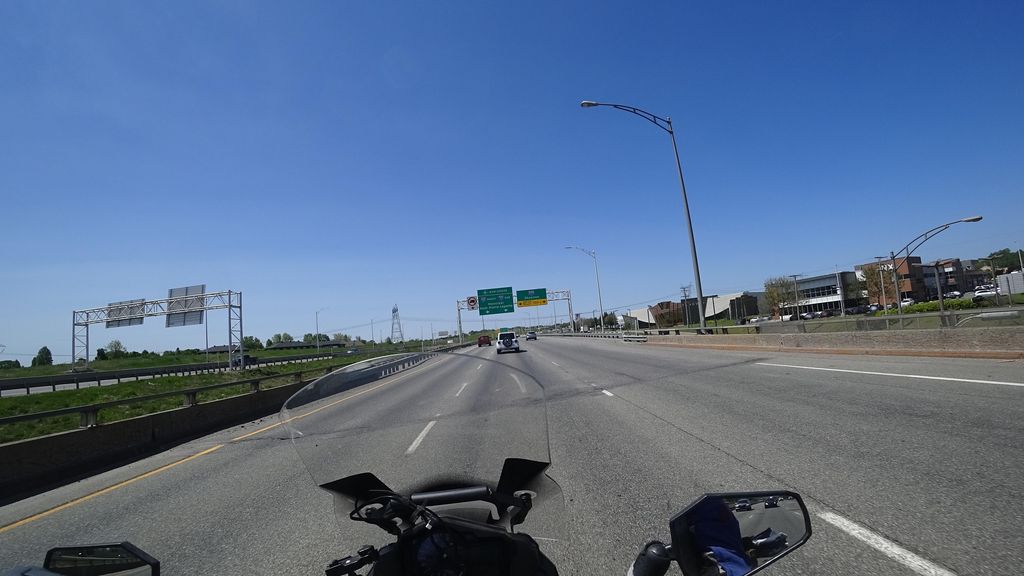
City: quebec_city